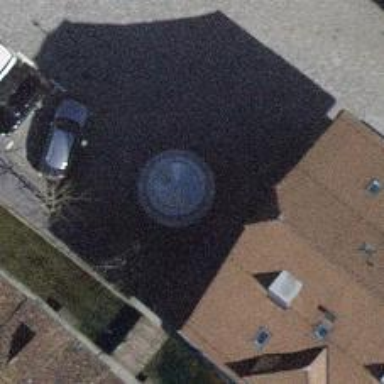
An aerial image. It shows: Fountain.